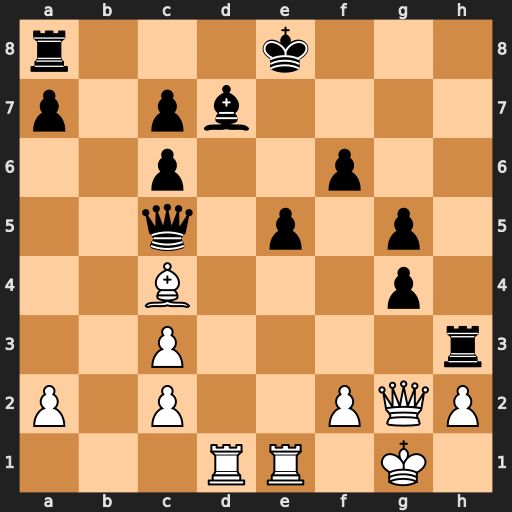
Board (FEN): r3k3/p1pb4/2p2p2/2q1p1p1/2B3p1/2P4r/P1P2PQP/3RR1K1
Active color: w
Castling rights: q
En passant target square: -
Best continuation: Qe4 f5 Qxe5+ Qxe5 Rxe5+